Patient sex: M
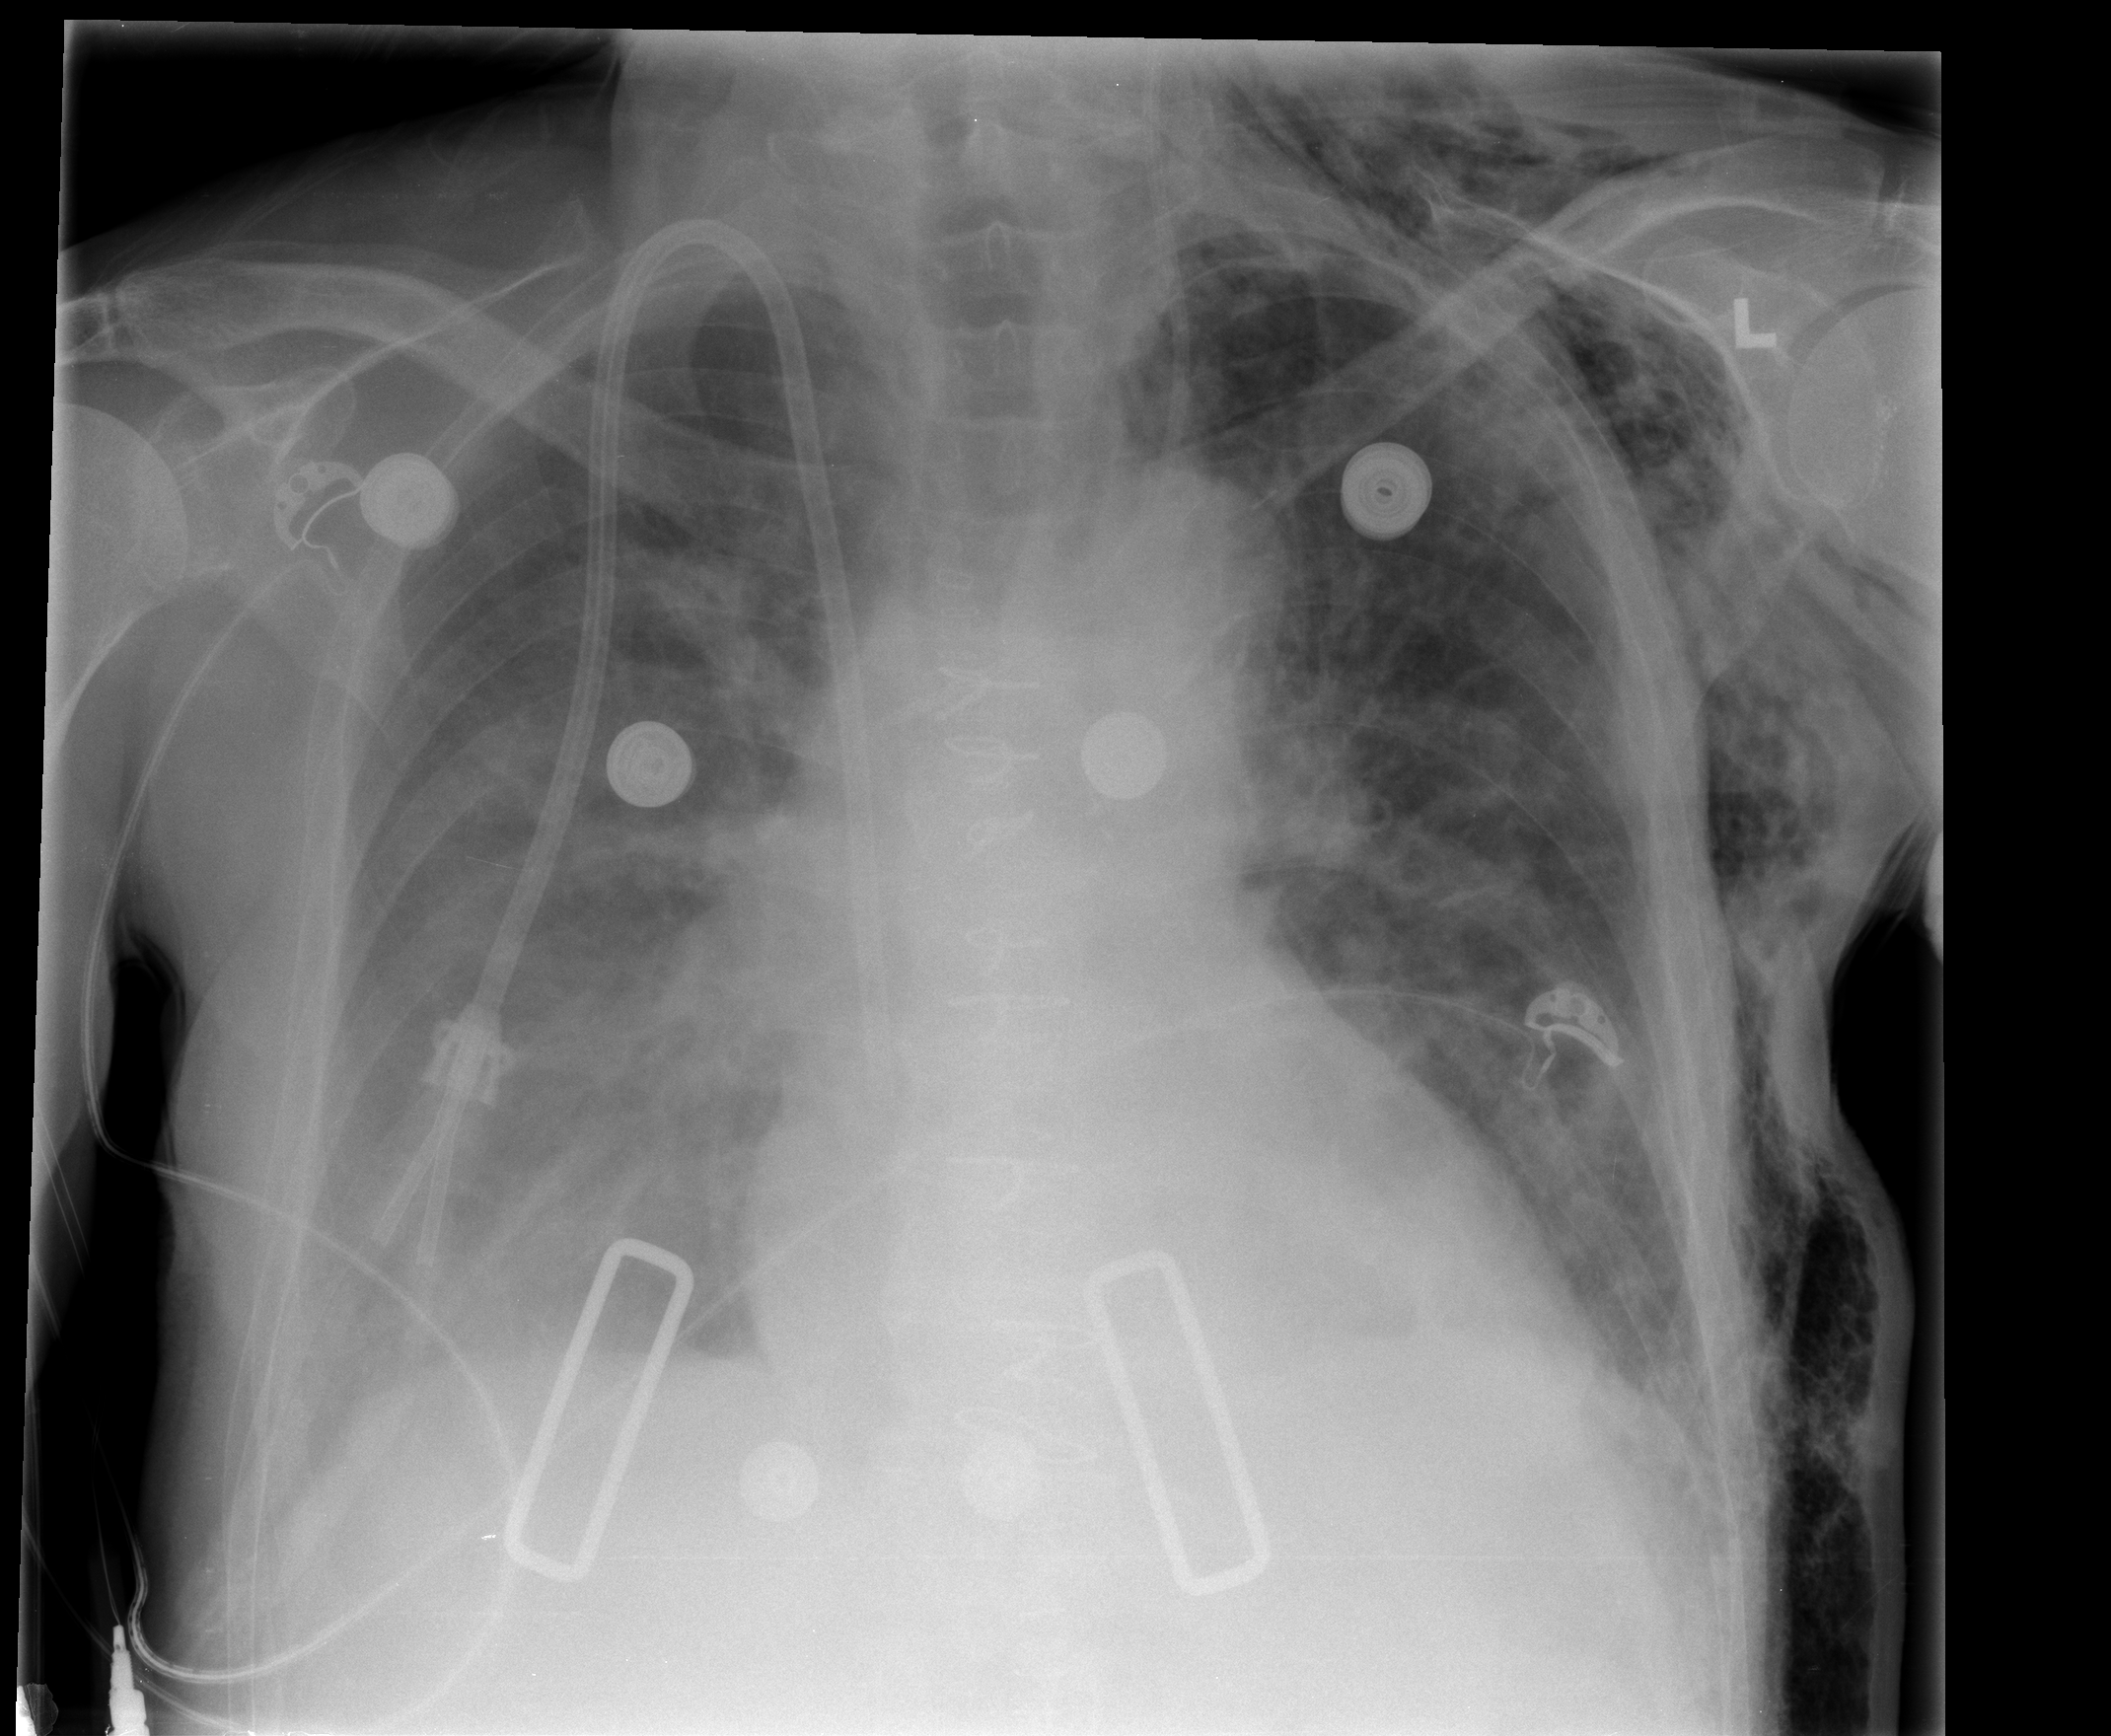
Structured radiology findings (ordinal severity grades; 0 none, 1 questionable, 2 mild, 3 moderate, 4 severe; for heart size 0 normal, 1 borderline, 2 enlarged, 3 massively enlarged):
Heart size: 0
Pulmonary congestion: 3
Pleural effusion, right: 2
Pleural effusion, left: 0
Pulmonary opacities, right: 2
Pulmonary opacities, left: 2
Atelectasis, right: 0
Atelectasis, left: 0